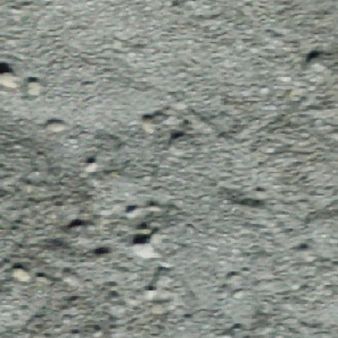
Label: other